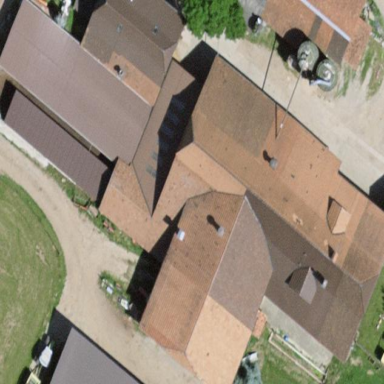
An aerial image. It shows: Farm building.